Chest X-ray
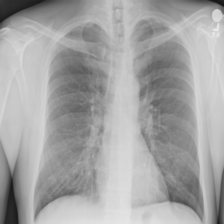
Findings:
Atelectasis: negative
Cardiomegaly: negative
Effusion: negative
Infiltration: negative
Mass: negative
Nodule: negative
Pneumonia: negative
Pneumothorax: negative
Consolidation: negative
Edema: negative
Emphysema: negative
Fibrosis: negative
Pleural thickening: negative
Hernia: negative